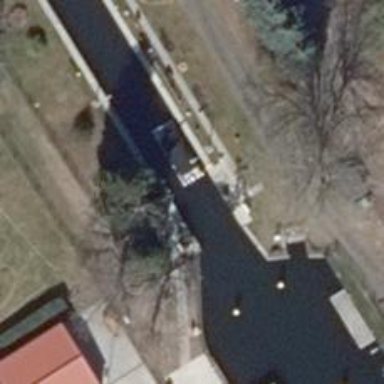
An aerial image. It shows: Lock gate on waterway.